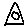
Label: triangle